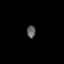
Tissue: lung
Cell type: Myeloid cells
Senescence score: 0.5415
Nuclear area (px): 103
Mean DAPI intensity: 95.515